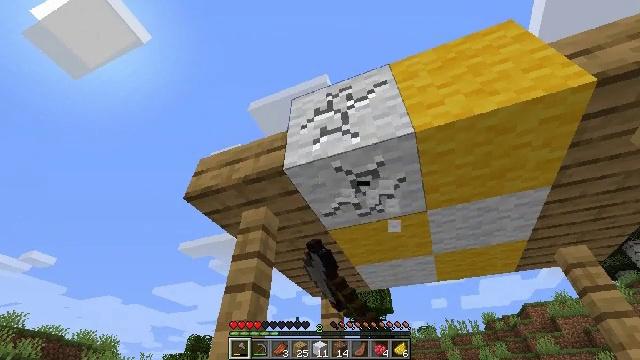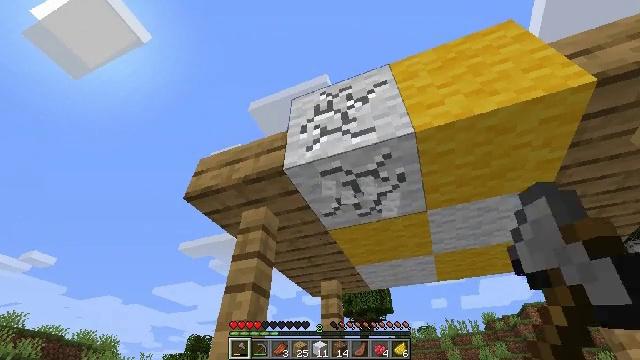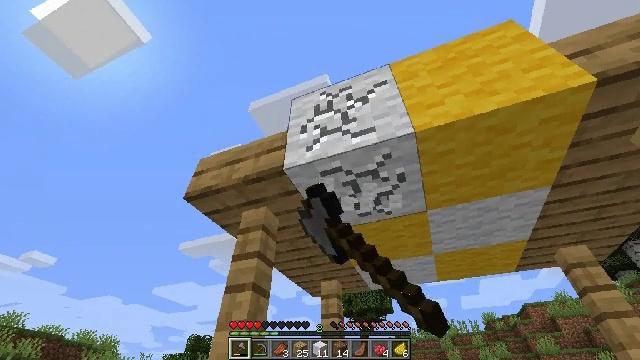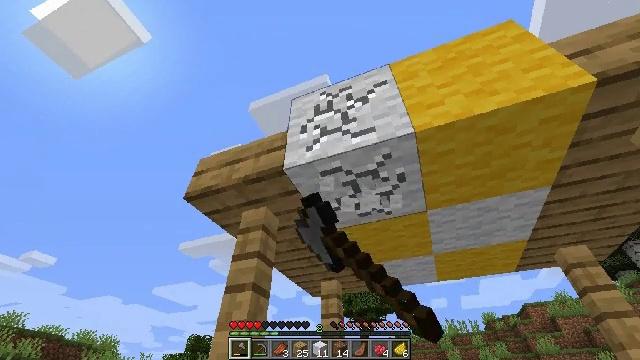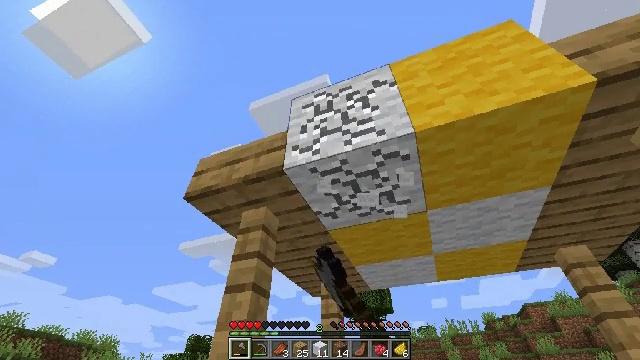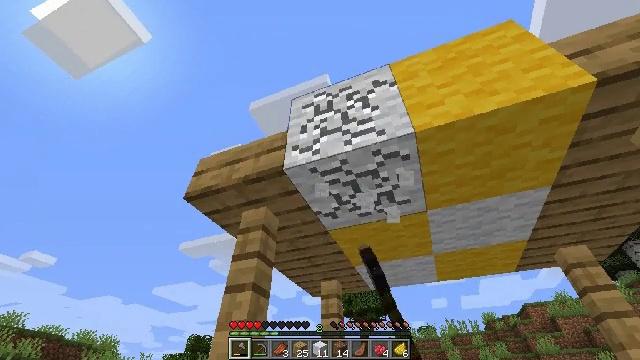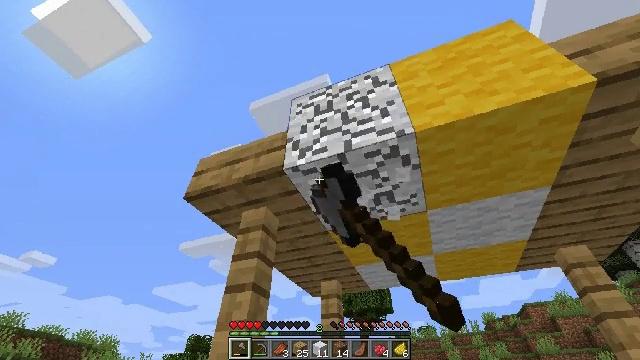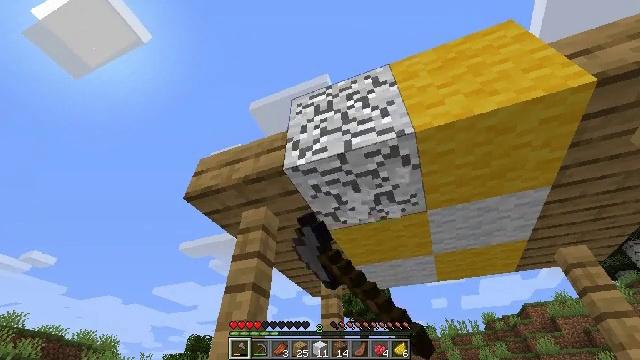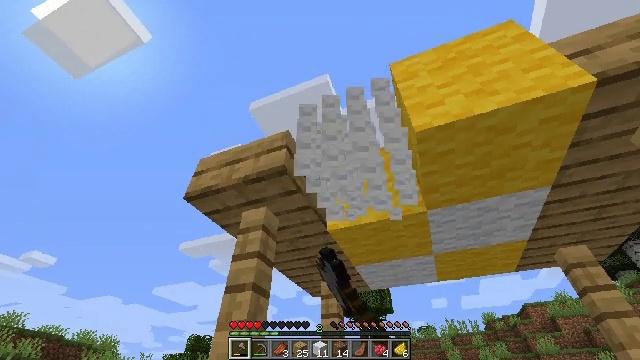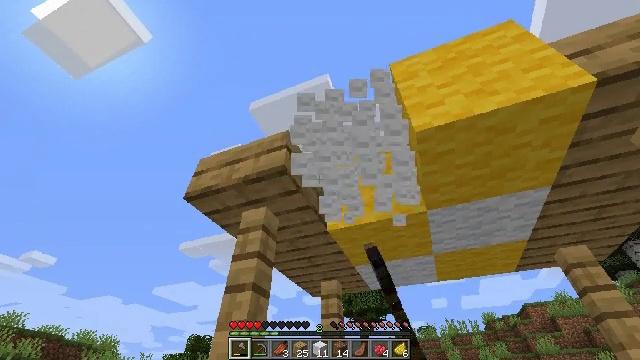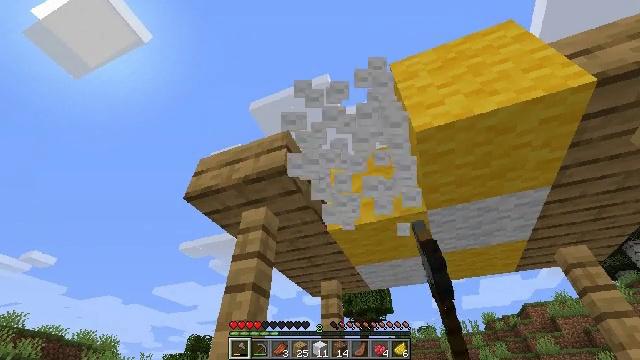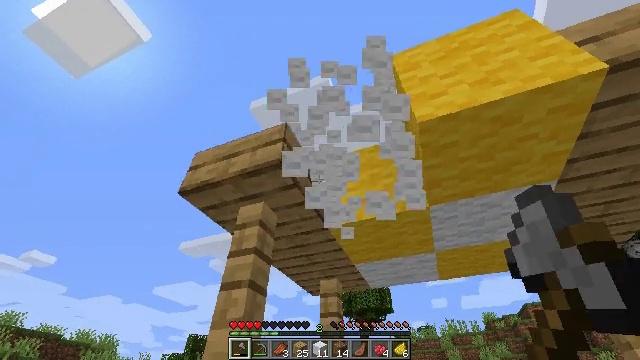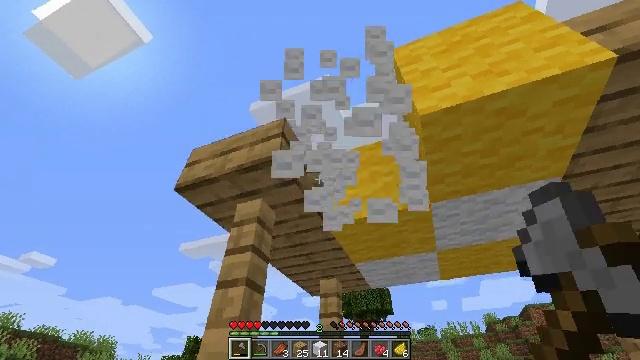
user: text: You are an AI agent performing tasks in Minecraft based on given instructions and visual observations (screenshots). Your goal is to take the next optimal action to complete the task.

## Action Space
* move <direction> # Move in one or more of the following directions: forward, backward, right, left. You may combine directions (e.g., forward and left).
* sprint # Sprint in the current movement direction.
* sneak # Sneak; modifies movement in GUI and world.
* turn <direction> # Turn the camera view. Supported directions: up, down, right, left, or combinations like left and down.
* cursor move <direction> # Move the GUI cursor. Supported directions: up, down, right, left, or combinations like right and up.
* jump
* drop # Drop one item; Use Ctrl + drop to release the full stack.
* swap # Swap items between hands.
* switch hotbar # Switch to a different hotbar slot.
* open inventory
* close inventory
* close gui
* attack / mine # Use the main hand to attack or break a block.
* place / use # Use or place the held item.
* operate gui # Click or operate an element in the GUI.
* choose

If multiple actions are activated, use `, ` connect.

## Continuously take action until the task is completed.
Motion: motion action
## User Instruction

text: Break the white wool for crafting.
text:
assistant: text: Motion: attack / mine
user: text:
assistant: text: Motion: attack / mine
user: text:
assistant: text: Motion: attack / mine
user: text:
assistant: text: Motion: attack / mine
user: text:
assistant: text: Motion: attack / mine
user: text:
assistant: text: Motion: attack / mine
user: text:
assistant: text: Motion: attack / mine
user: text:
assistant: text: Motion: attack / mine
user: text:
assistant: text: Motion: attack / mine
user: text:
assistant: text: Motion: attack / mine
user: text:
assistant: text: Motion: move forward, attack / mine
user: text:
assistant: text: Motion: move forward, attack / mine
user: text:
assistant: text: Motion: no_op